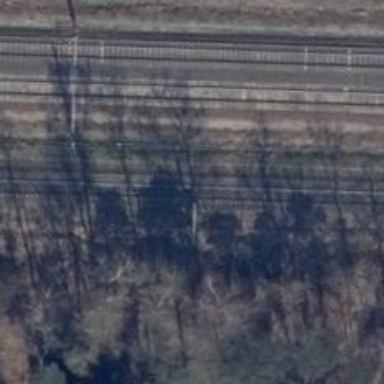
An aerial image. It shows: Milestone along the railway with catenary mast.